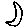
Label: moon